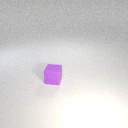
small purple rubber cube